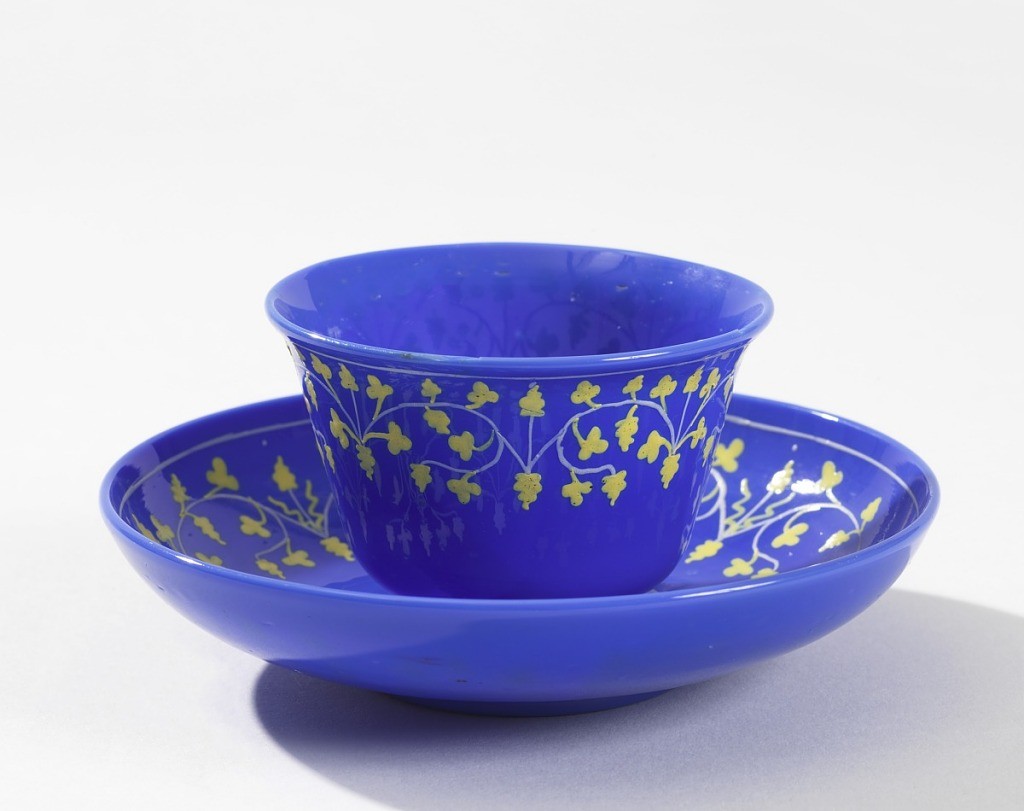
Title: Cup and saucer
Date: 18th century
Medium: Blown and enameled blue milk glass
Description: Light blue opaque glass with painted decoration of white and yellow ivy border.